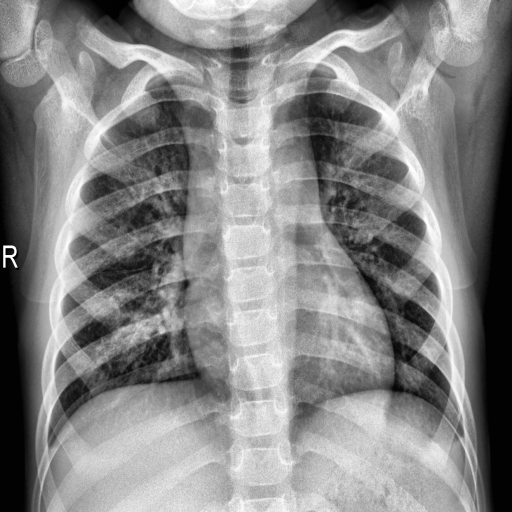
Finding: NORMAL